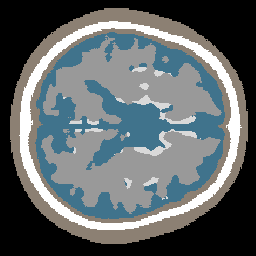
Label: no_lesion